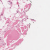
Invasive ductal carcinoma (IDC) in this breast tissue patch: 0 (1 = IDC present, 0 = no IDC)